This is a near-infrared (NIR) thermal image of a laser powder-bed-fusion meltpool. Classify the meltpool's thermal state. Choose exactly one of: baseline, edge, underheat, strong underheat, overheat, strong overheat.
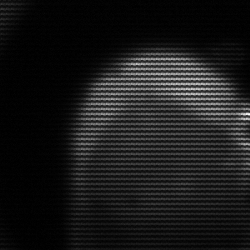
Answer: edge